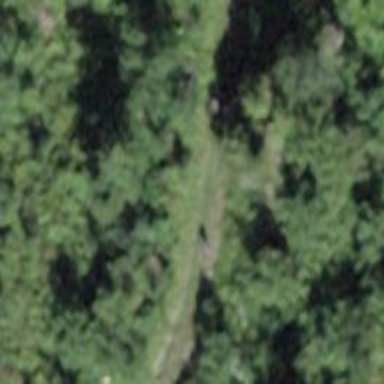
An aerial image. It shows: Culvert tunnel.